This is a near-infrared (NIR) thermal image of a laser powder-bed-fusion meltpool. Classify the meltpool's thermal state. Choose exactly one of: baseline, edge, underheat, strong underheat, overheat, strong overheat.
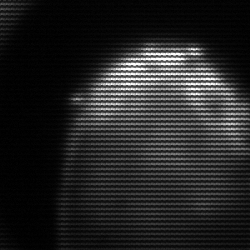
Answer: edge